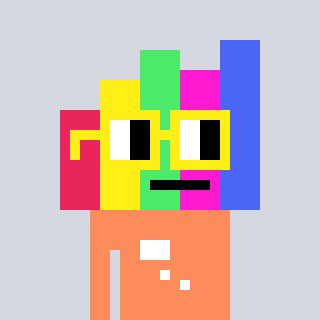
a pixel art character with square yellow glasses, a bar chart-shaped head and a peachy-colored body on a cool background